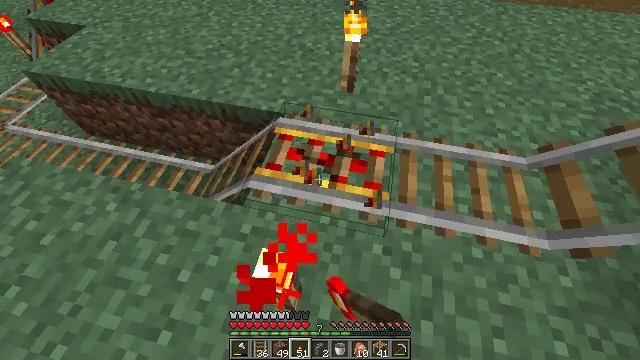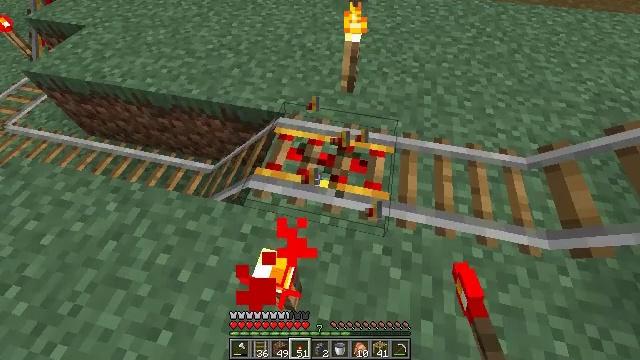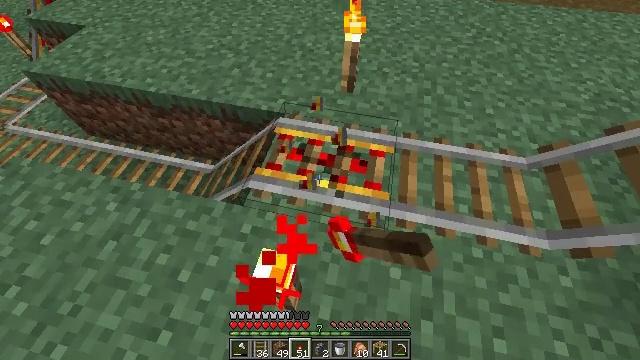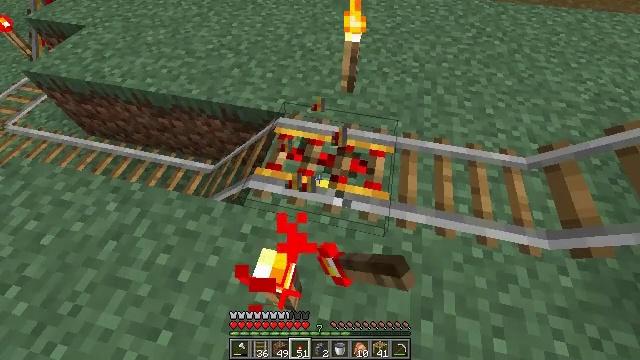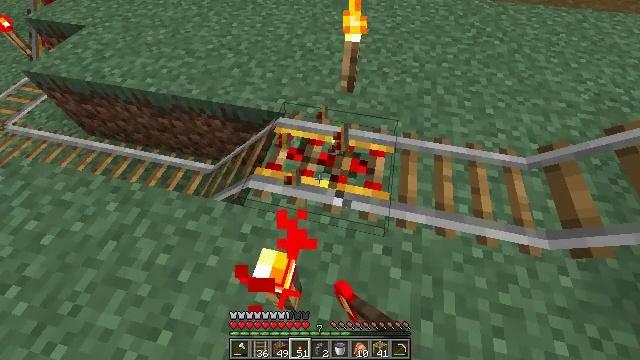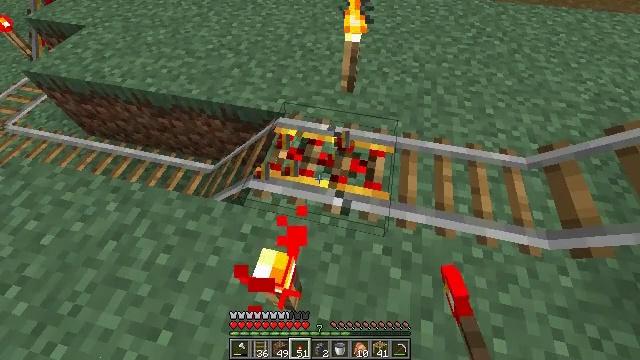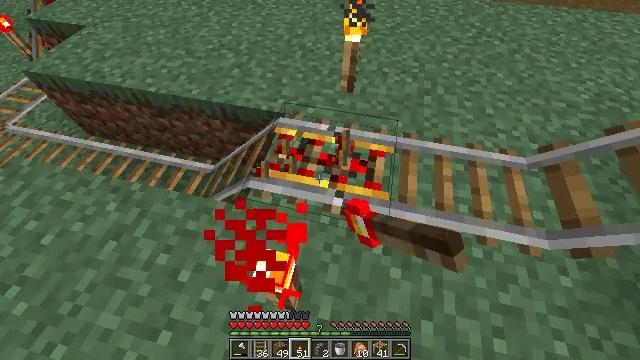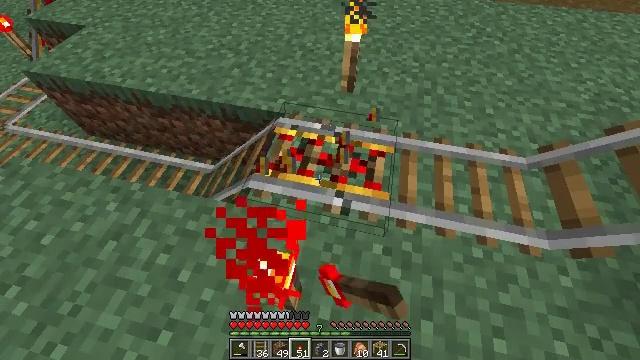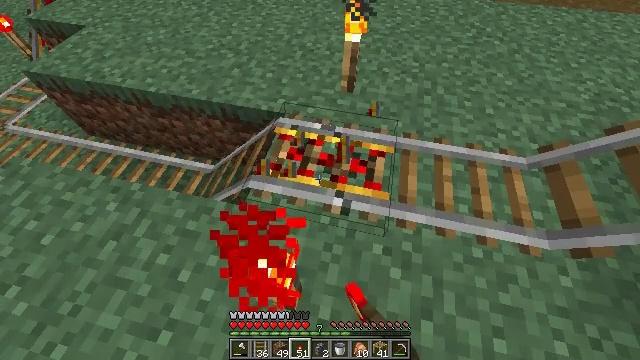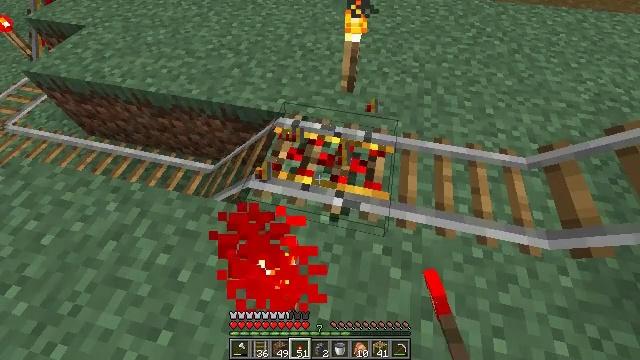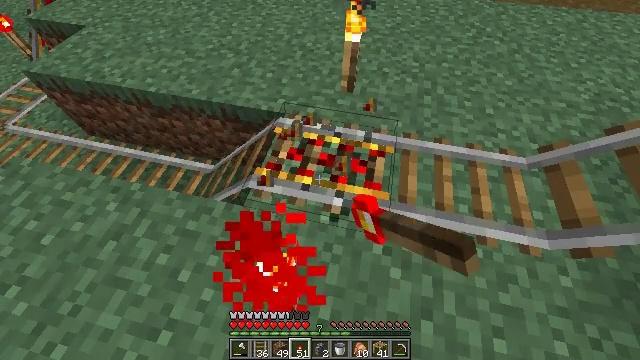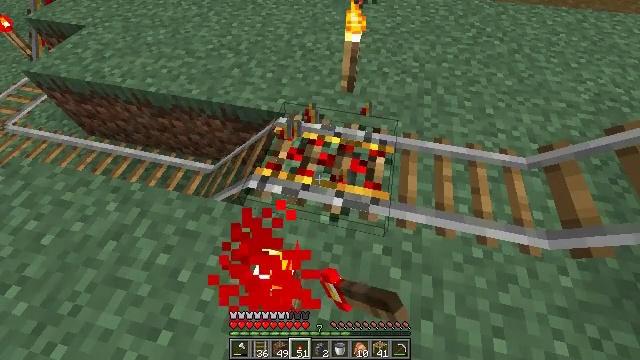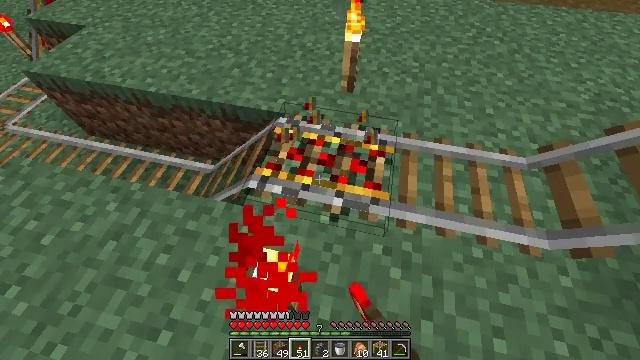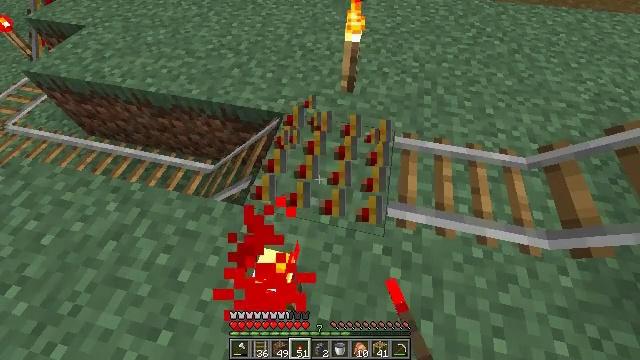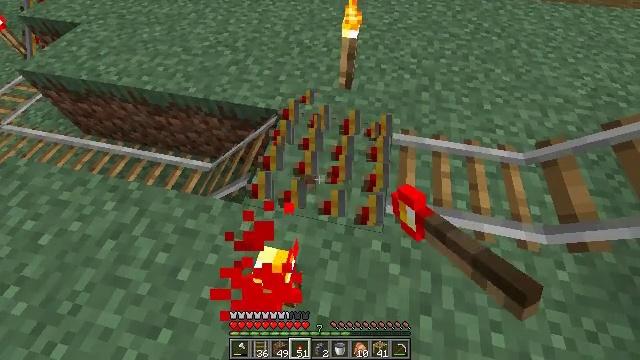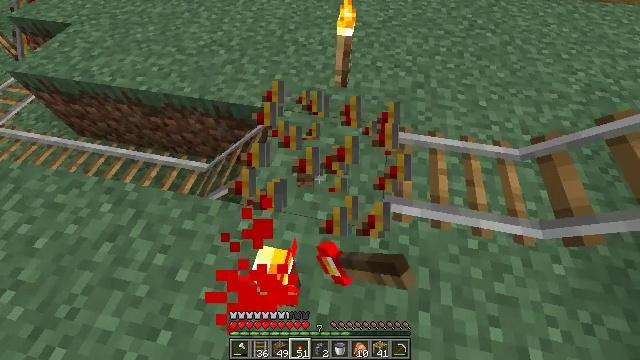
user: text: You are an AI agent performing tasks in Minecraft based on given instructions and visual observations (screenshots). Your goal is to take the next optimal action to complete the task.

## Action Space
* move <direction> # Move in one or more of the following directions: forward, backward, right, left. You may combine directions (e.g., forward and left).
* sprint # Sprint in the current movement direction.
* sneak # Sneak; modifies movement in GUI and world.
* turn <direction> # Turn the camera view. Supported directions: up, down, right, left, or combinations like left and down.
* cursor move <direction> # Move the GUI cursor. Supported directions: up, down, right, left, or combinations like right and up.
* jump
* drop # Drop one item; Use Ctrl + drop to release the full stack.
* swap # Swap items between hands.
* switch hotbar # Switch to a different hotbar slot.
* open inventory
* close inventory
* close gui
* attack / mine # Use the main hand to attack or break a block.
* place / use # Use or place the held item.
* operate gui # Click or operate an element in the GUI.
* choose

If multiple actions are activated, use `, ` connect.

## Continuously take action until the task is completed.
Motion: motion action
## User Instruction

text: Attack the powered rail to remove it.
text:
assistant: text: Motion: attack / mine
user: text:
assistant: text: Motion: attack / mine
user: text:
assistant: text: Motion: attack / mine
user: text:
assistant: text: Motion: attack / mine
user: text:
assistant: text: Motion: attack / mine
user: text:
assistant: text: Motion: attack / mine
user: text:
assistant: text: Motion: attack / mine
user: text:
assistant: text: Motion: attack / mine
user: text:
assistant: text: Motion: attack / mine
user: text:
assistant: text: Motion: attack / mine
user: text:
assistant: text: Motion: attack / mine
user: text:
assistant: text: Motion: attack / mine
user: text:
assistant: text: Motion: attack / mine
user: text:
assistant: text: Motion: attack / mine
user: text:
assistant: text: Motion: turn right
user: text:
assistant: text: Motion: no_op
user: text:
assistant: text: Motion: no_op
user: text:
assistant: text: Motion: no_op
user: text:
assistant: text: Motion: no_op